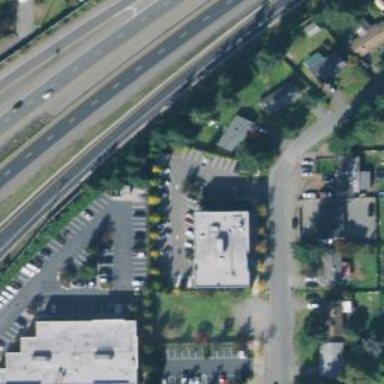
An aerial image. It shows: Commercial area.